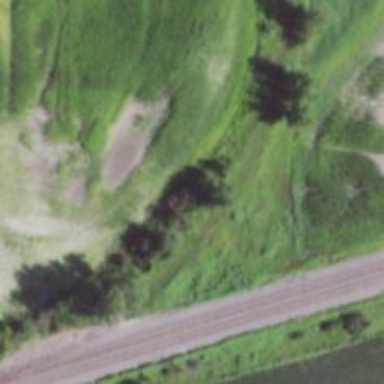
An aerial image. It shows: Abandoned spur railway.